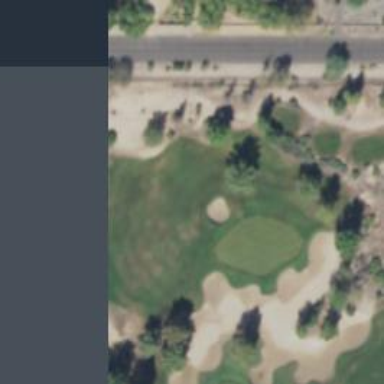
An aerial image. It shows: Golf hole.